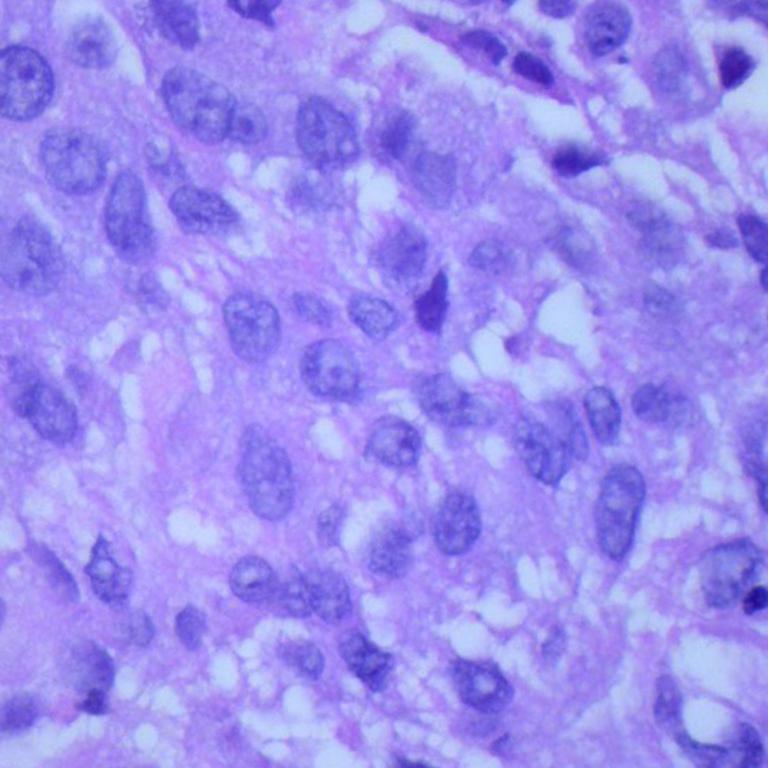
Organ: lung
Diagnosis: squamous carcinomas